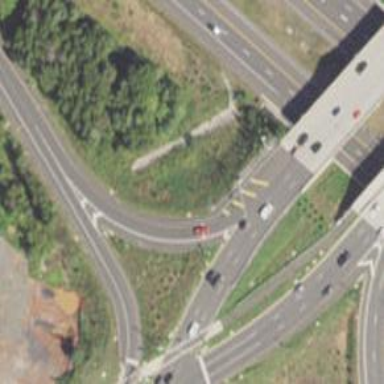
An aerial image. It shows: Motorway link at diverging diamond interchange (DDI) junction.